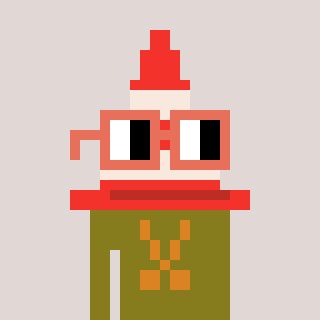
a pixel art character with square orange glasses, a cone-shaped head and a gunk-colored body on a warm background